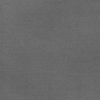
Label: dusty